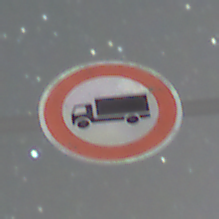
Verkehrszeichen: VerbotFuerKraftfahrzeugeUeberDreiKommaFuenfTonnen
Umgebung: Outdoor, Nature
Tageszeit: Night
Wetter: Clear
Licht: Natural
Jahreszeit: NotSpecified
Kontrast: LowContrast